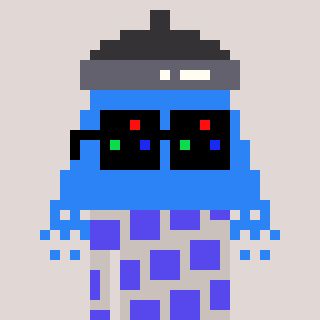
a pixel art character with square black sunglasses, a shower-shaped head and a foggrey-colored body on a warm background